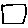
Label: square